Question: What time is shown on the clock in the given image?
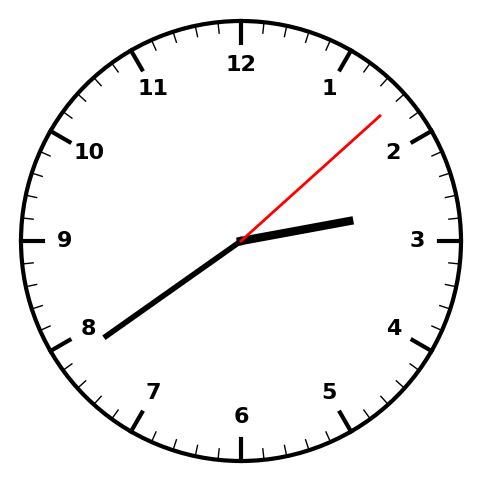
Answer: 02:39:08